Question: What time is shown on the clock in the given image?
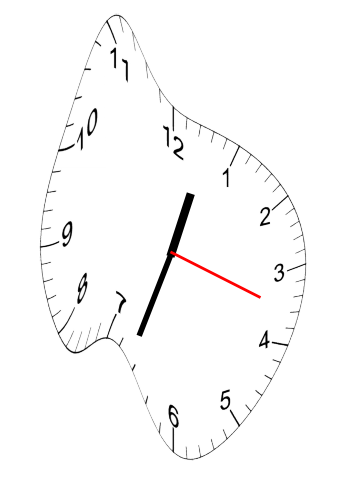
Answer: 12:33:18